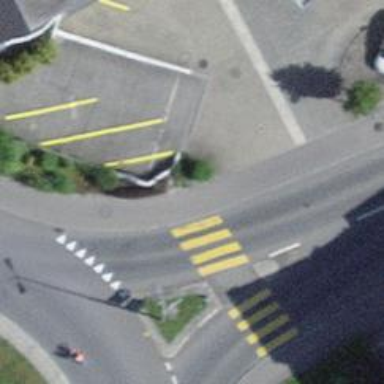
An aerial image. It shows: Uncontrolled zebra crossing with zebra markings.